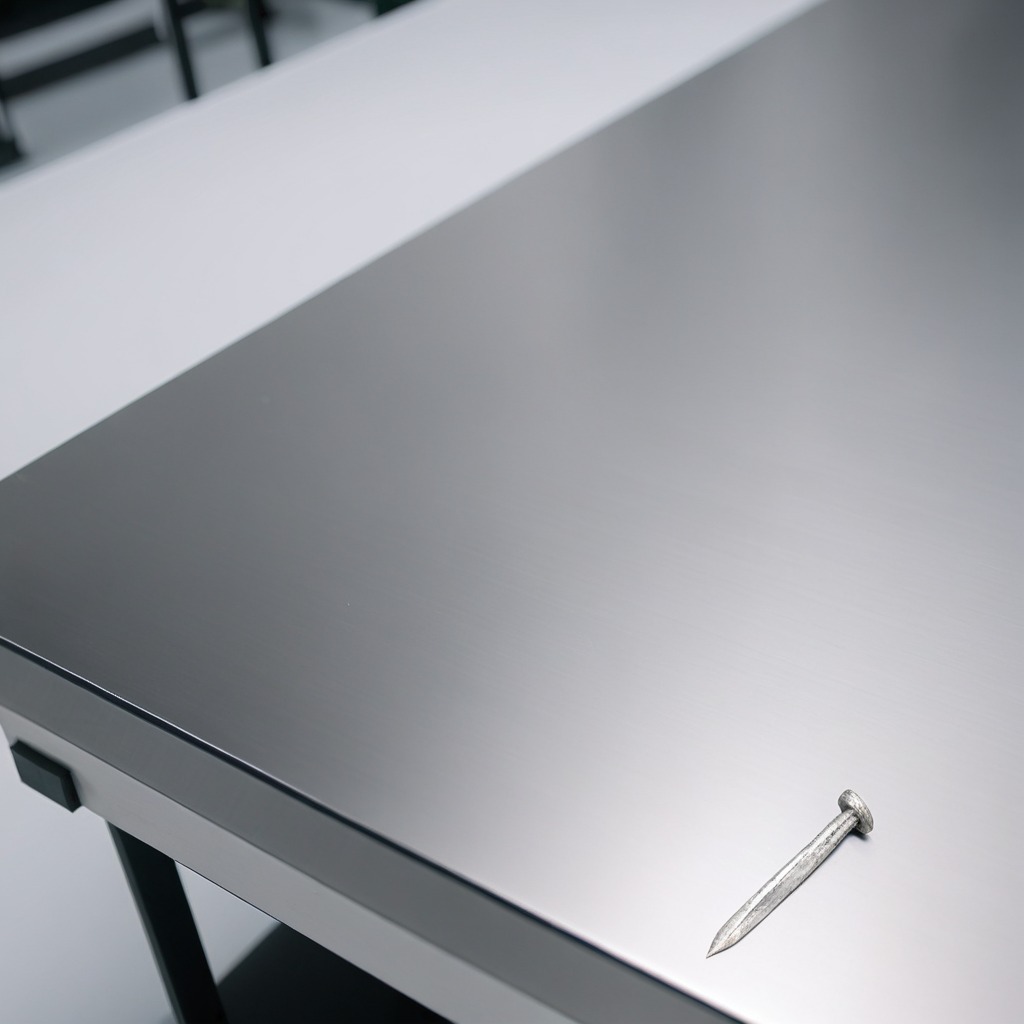
A nail is lying on the stainless steel table in a high-end prototyping lab.